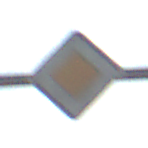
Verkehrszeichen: Vorfahrtsstrasse
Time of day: MorningAfternoon
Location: Outdoor (Suburban)
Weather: PartlyCloudy
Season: NotSpecified
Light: Natural